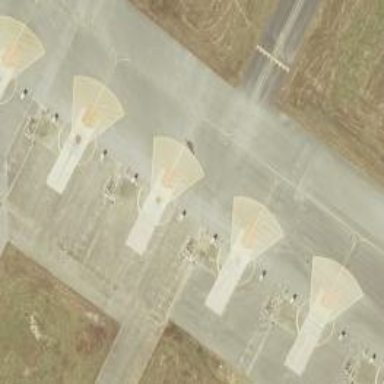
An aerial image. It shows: Asphalt runway at the airport.